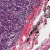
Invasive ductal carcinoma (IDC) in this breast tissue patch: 1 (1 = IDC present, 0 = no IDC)